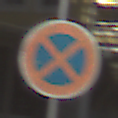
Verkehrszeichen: AbsolutesHalteverbot
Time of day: MorningAfternoon
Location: Outdoor (Urban)
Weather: PartlyCloudy
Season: NotSpecified
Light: Natural